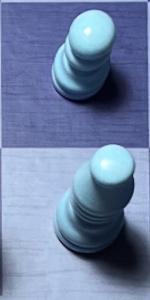
Label: Bishop_White